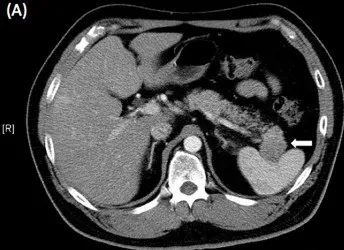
Abdominal computed tomography after 3 months of treatment with everolimus showed stationary pancreatic neuroendocrine tumors.
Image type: radiology (ct)